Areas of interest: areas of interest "Business office"
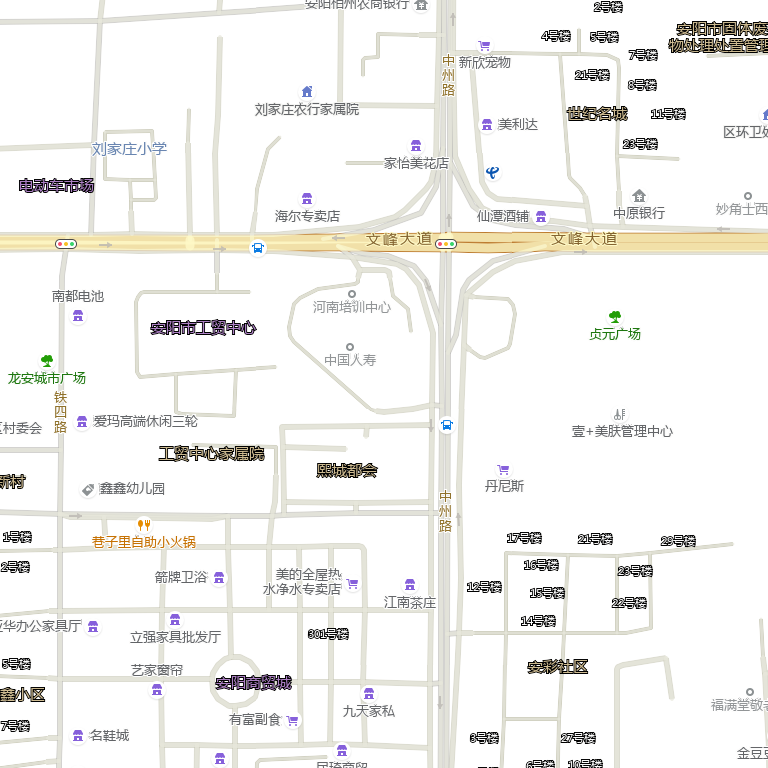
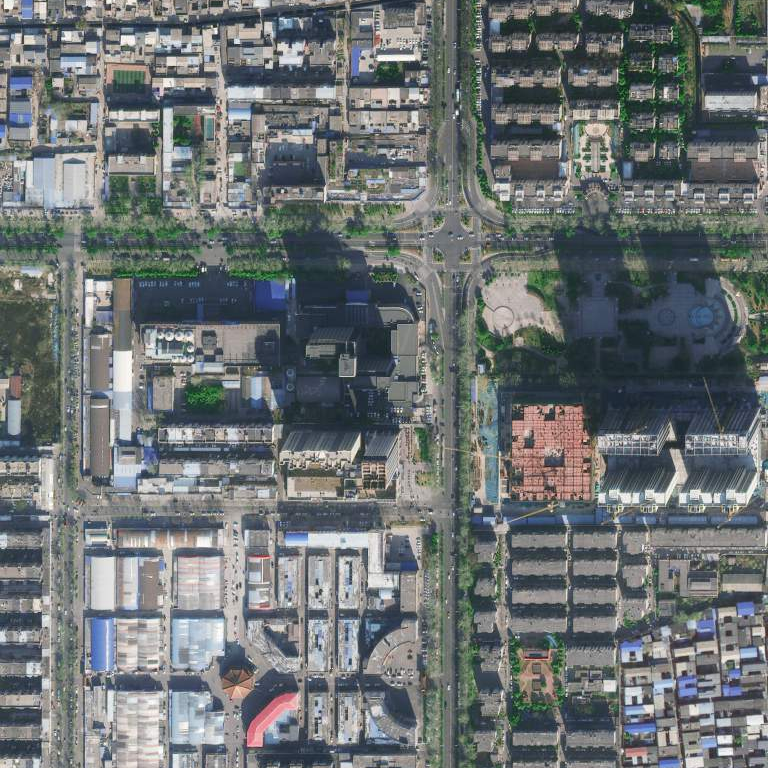